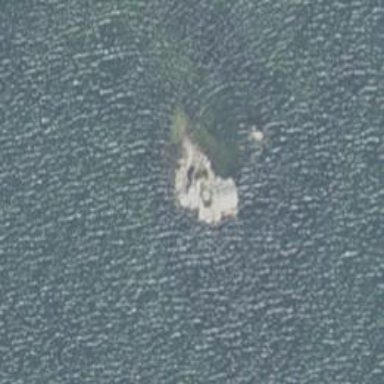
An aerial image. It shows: Image showing island.